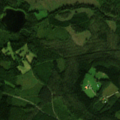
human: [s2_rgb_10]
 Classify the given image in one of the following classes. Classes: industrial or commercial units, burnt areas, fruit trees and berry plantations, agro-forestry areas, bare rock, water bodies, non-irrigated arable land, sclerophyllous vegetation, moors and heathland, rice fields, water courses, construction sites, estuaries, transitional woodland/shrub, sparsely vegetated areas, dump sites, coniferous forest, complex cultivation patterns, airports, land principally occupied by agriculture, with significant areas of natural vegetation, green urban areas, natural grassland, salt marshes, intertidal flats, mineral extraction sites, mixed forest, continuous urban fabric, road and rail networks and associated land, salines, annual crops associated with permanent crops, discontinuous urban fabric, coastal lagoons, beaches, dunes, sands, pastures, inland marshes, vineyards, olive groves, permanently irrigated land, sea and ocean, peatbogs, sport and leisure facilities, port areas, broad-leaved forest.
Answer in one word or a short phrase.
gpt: coniferous forest, mixed forest, transitional woodland/shrub